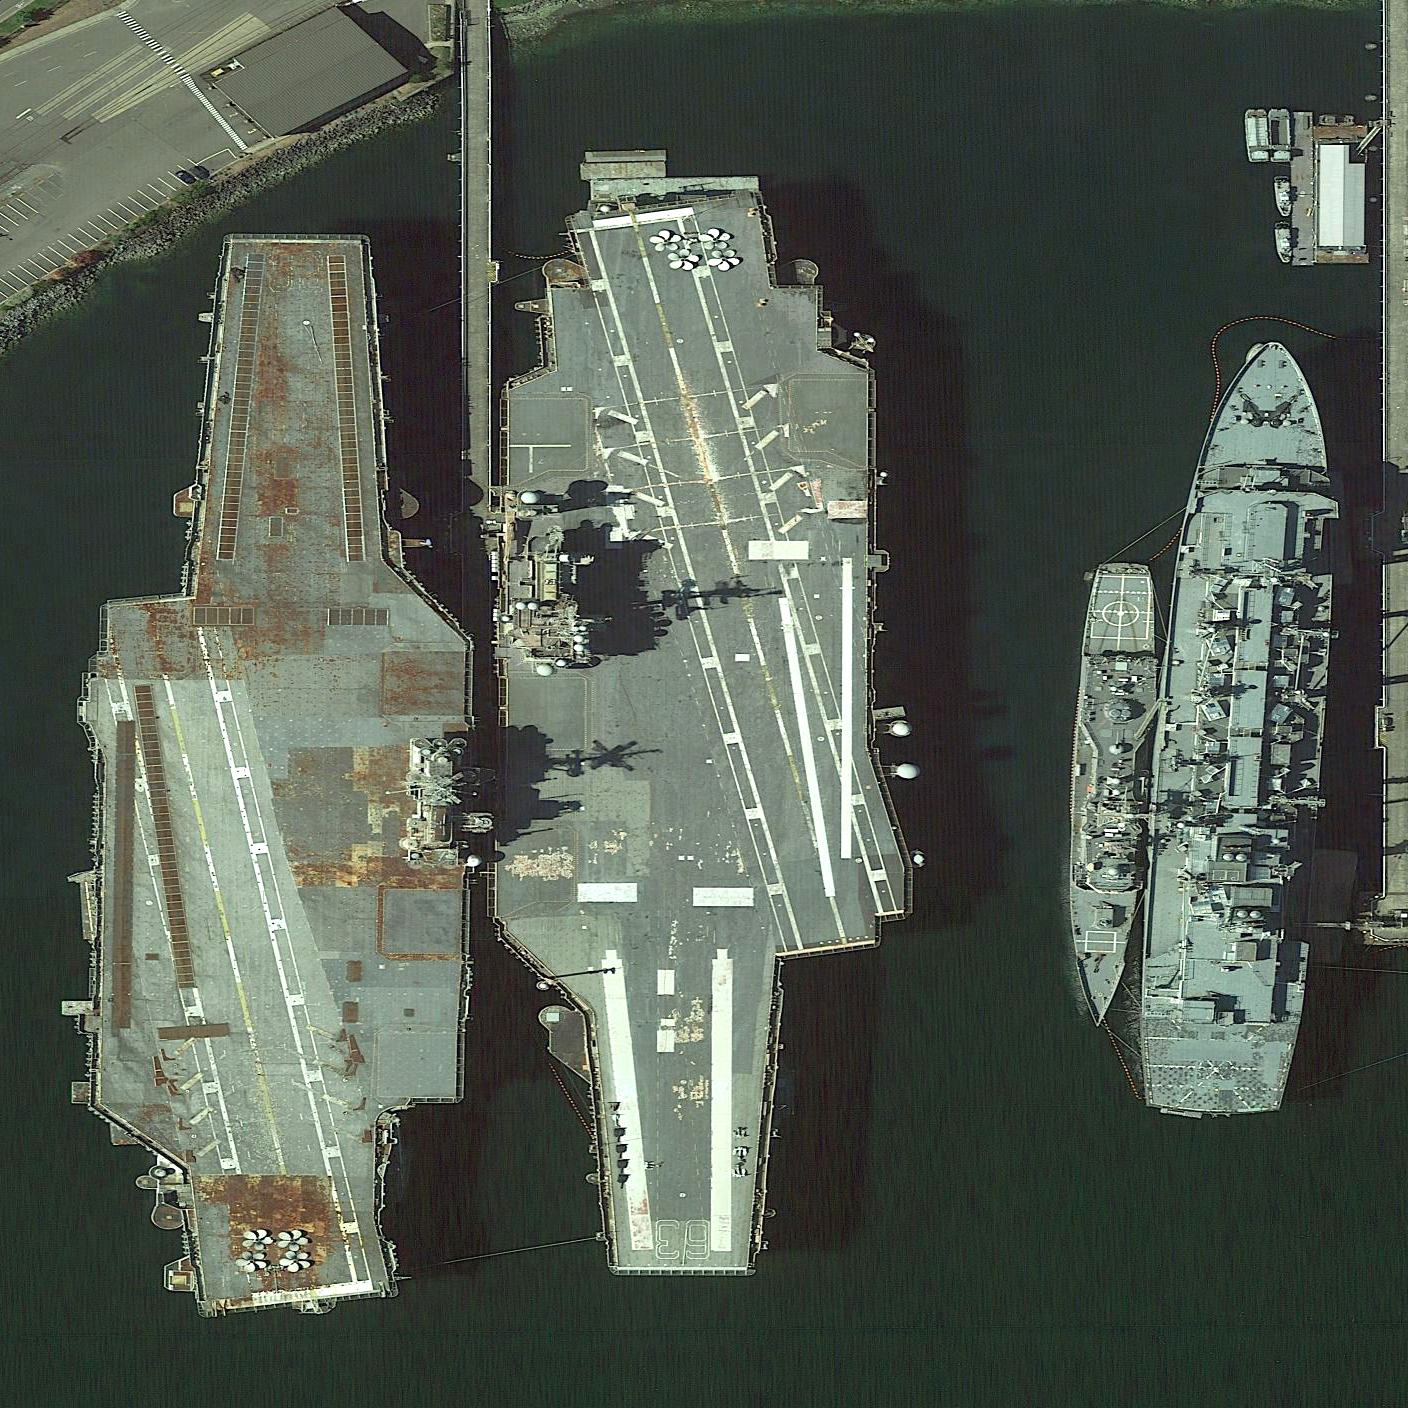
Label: aircraft_carrier